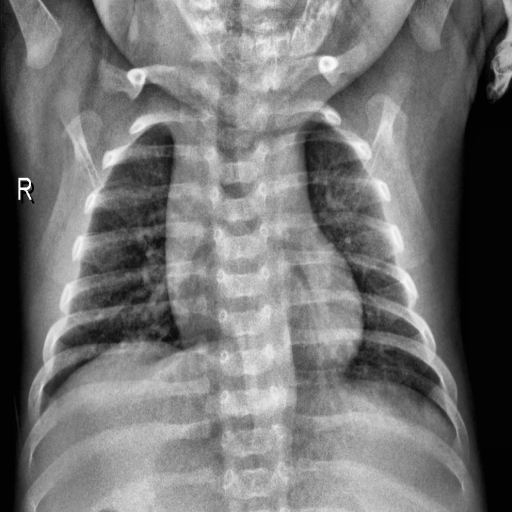
Finding: NORMAL